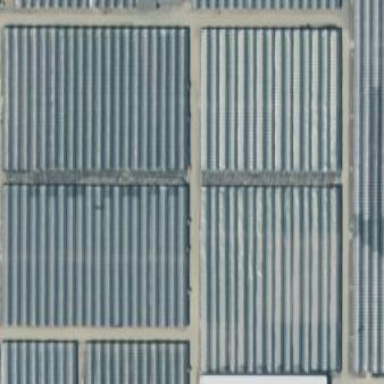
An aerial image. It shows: Greenhouse.